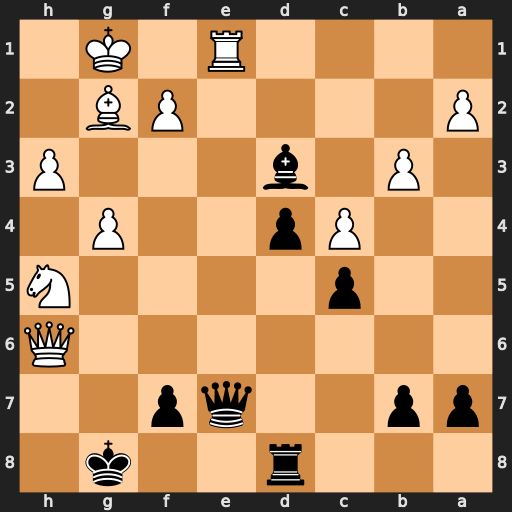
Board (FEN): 3r2k1/pp2qp2/7Q/2p4N/2Pp2P1/1P1b3P/P4PB1/4R1K1
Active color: b
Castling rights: -
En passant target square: -
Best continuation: Qxe1+ Kh2 Qe5+